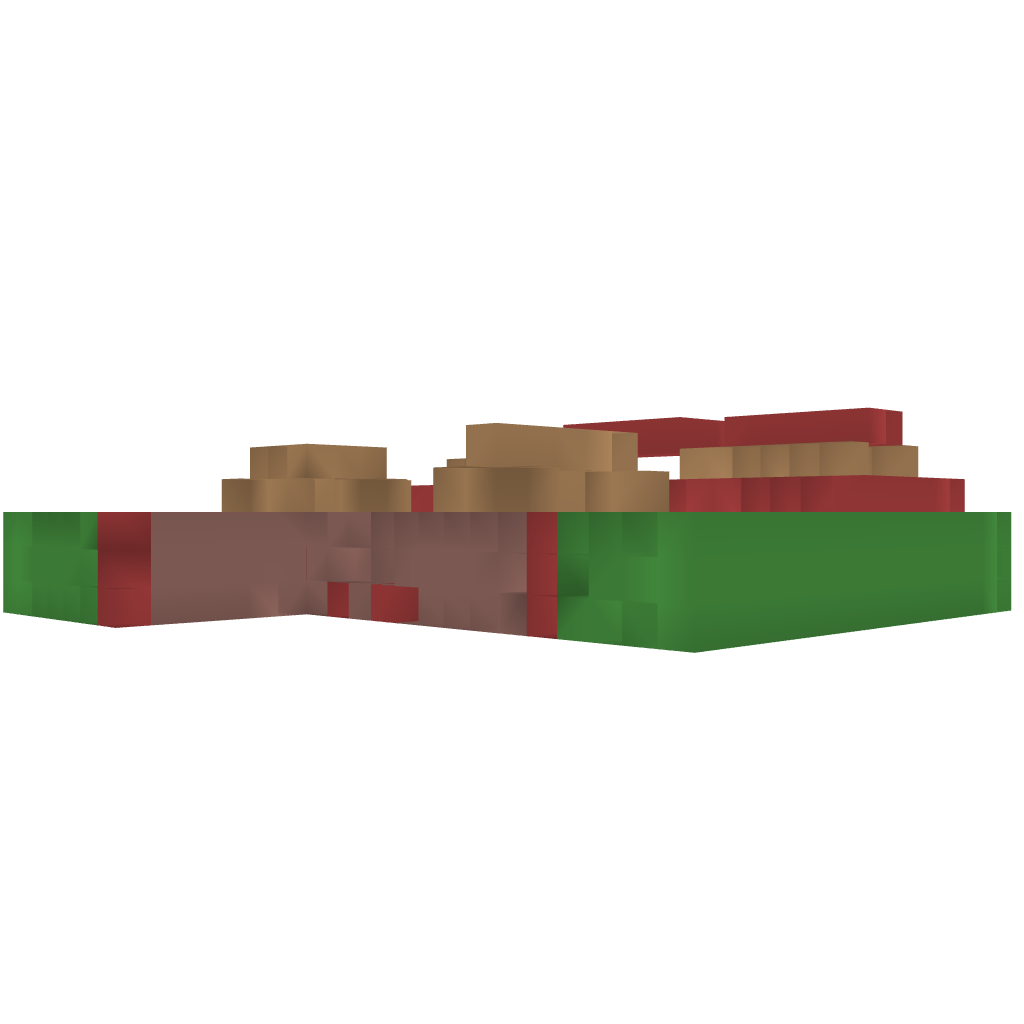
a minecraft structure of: dog stable bad low quality